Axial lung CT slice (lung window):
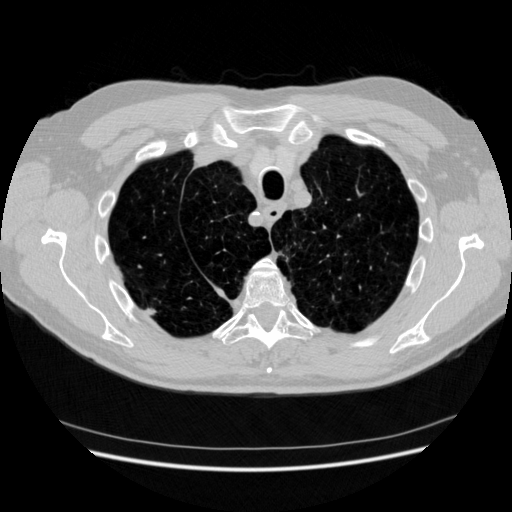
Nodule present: no